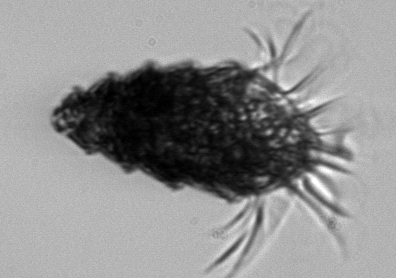
Label: Laboea_strobila